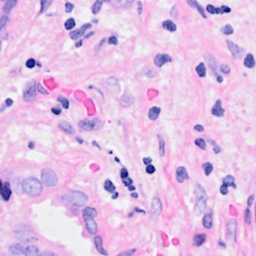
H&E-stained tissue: Breast